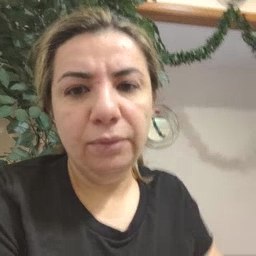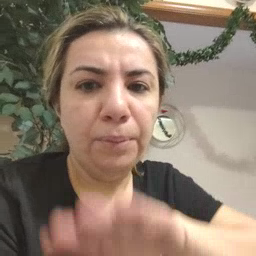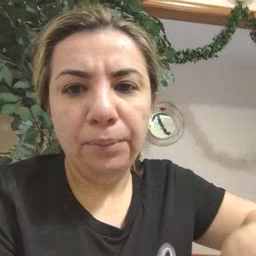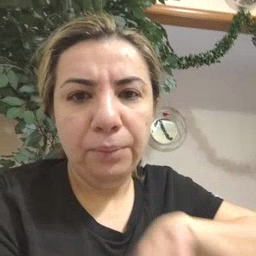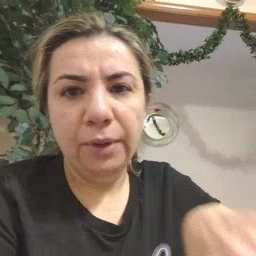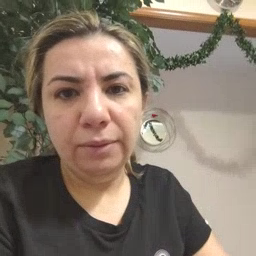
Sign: pool